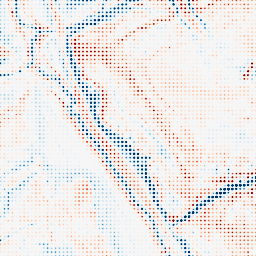
Category: multiscale
Decomposition family: dog_multiscale
Decomposition parameters: sigma_ratio: 1.6
n_scales: 5
base_sigma: 0.5
Upsampling method: sinc_blackman
Upsampling parameters: scale: 8
kernel_size: 4
Upsampling scale: 8